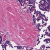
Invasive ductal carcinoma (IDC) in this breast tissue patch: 1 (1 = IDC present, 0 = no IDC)